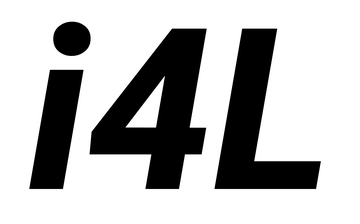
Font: Roboto-Italic_ExtraBold_Italic